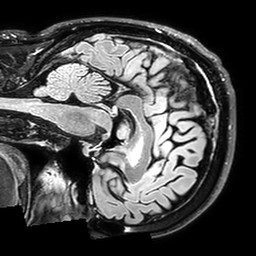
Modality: T2w
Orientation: sagittal
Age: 42
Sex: male
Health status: healthy
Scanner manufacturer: philips
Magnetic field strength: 3 T
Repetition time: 5 s
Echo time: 0.3218 s